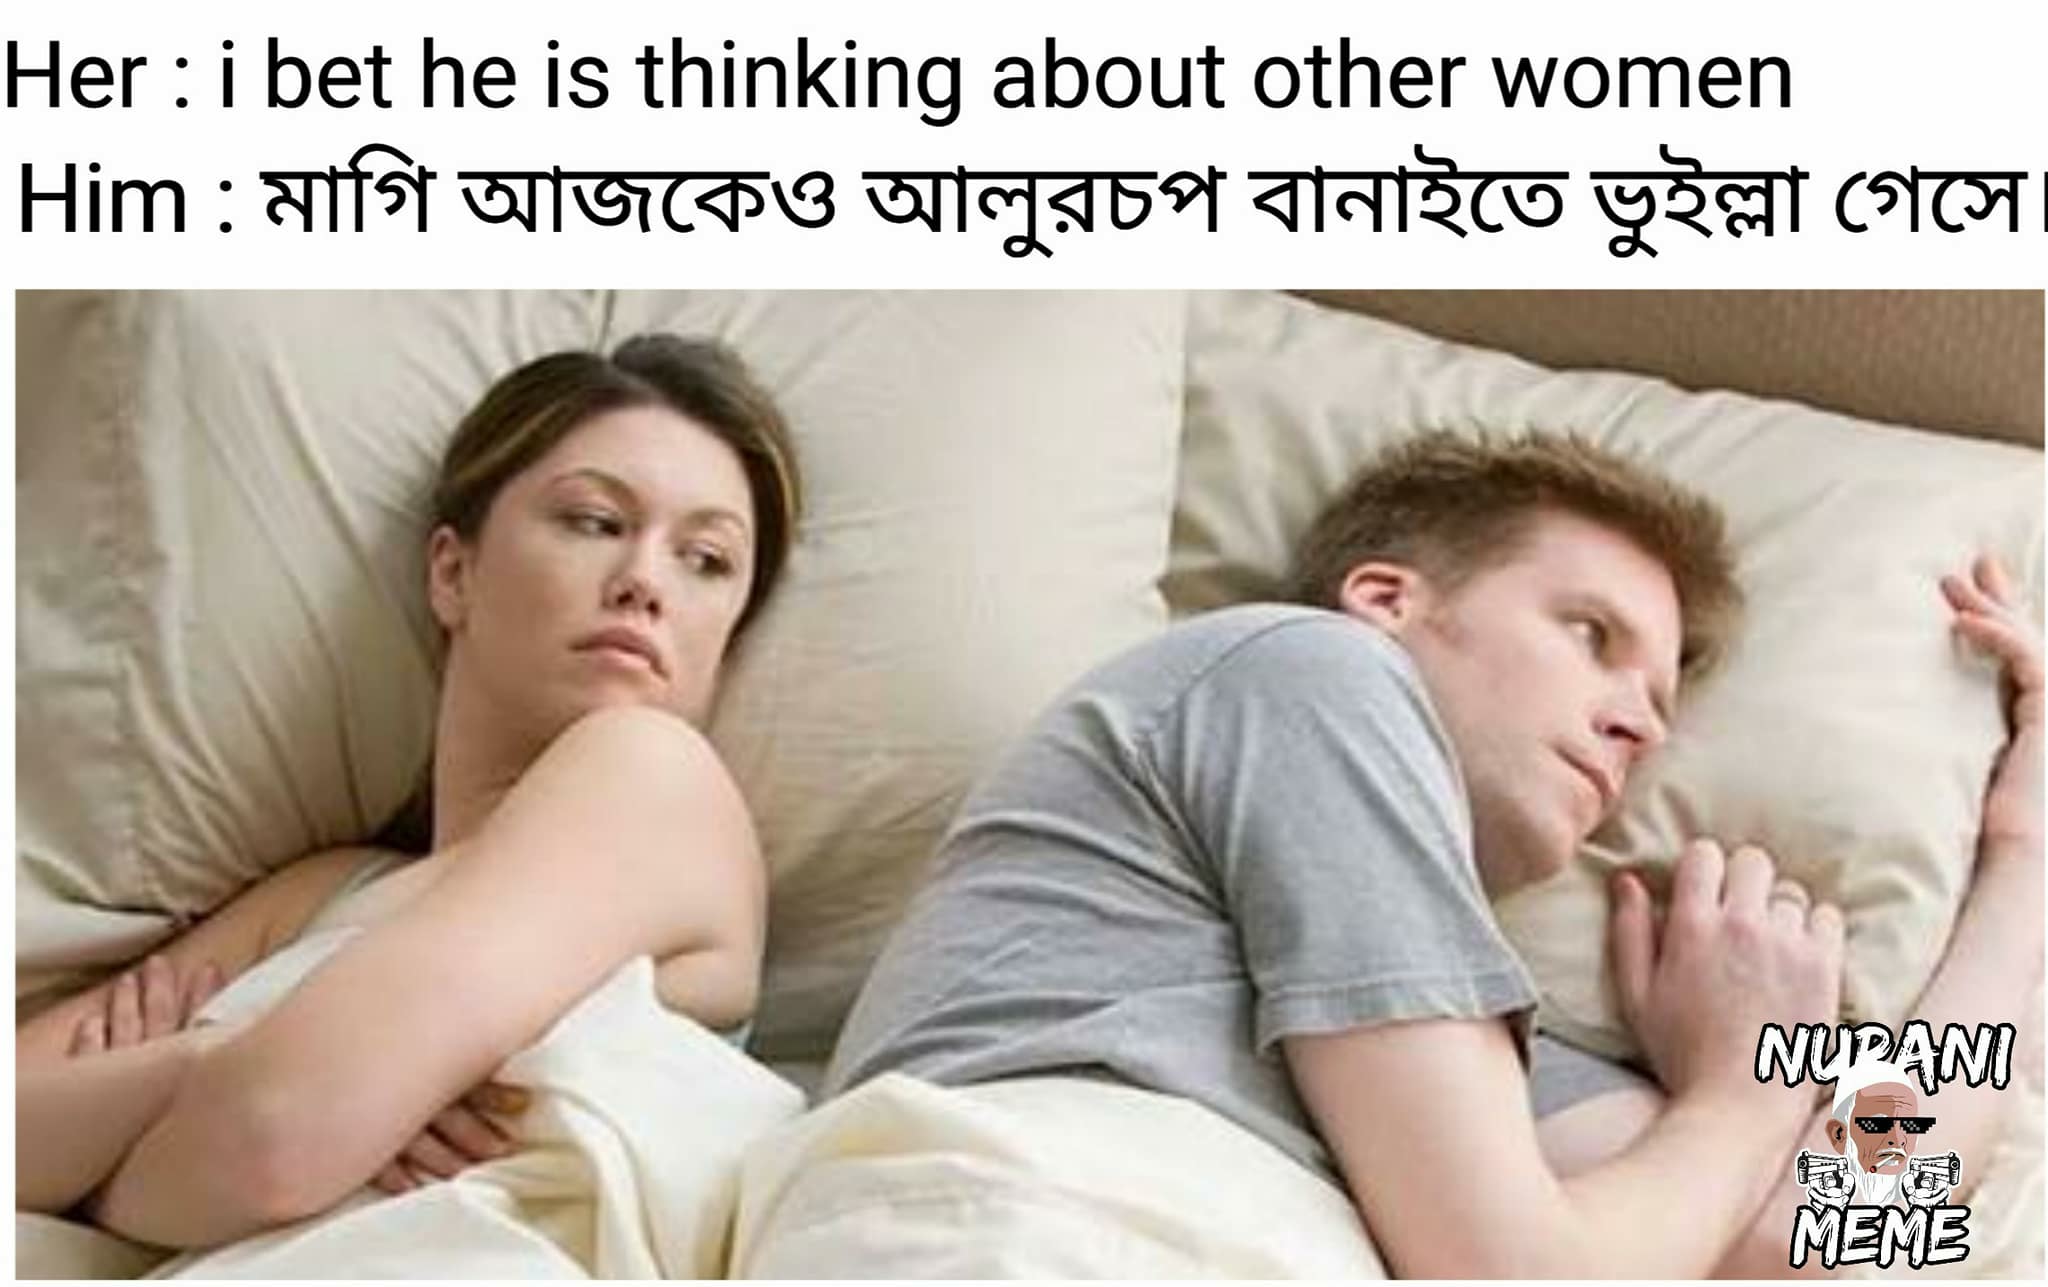
Caption: HerL i bet he is thinking about other women   Him : মাগি আজকেও আলুরচপ বানাইতে ভুইল্লা গেসে
Label: hate